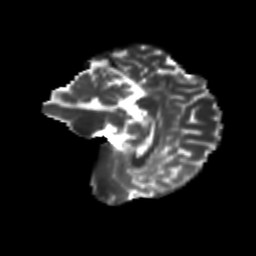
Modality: T2w
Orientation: sagittal
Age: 26
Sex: male
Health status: healthy
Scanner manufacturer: siemens
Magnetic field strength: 3 T
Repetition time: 8.6 s
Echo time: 0.095 s